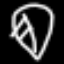
Label: leaf